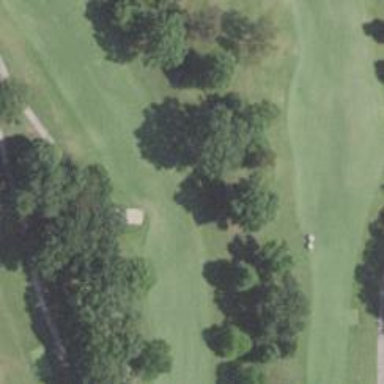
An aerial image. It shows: View of golf hole.